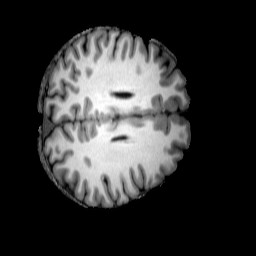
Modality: T1w
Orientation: axial
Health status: ill
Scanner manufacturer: siemens
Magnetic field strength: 3 T
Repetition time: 2 s
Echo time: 0.00303 s